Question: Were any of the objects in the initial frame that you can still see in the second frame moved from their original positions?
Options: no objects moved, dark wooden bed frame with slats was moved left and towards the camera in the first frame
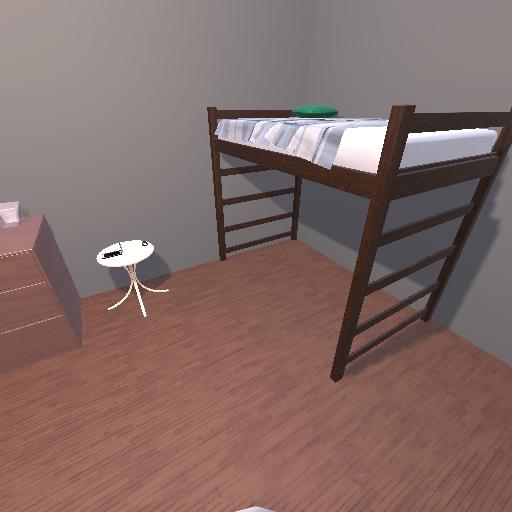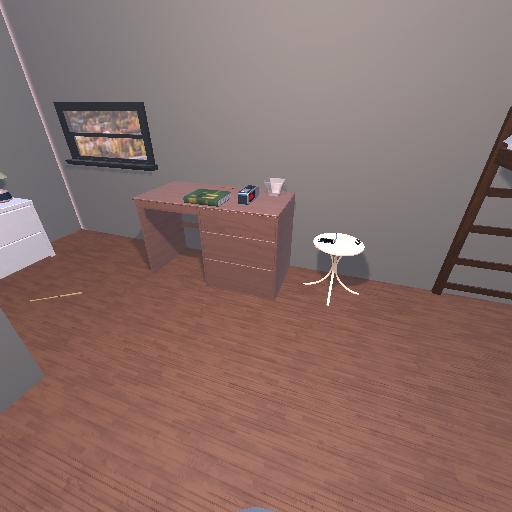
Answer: no objects moved